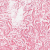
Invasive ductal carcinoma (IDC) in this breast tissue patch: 0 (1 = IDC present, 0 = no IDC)